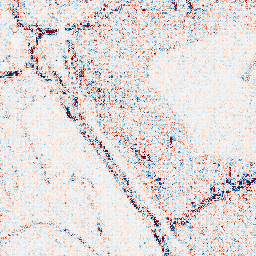
Category: wavelet
Decomposition family: wavelet_dwt
Decomposition parameters: wavelet: db4
level: 1
Upsampling method: nearest
Upsampling parameters: scale: 2
Upsampling scale: 2